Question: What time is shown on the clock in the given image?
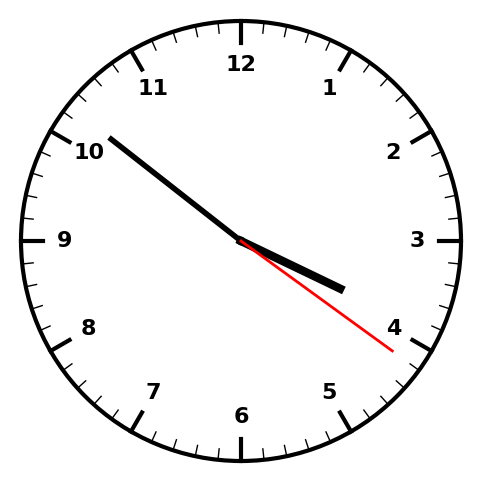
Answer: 03:51:21